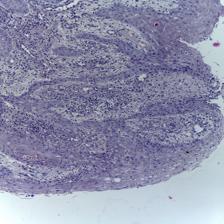
Diagnosis: OSCC